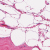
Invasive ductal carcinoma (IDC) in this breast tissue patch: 0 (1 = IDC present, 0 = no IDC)